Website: crate-barrel
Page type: stored-credit-cards
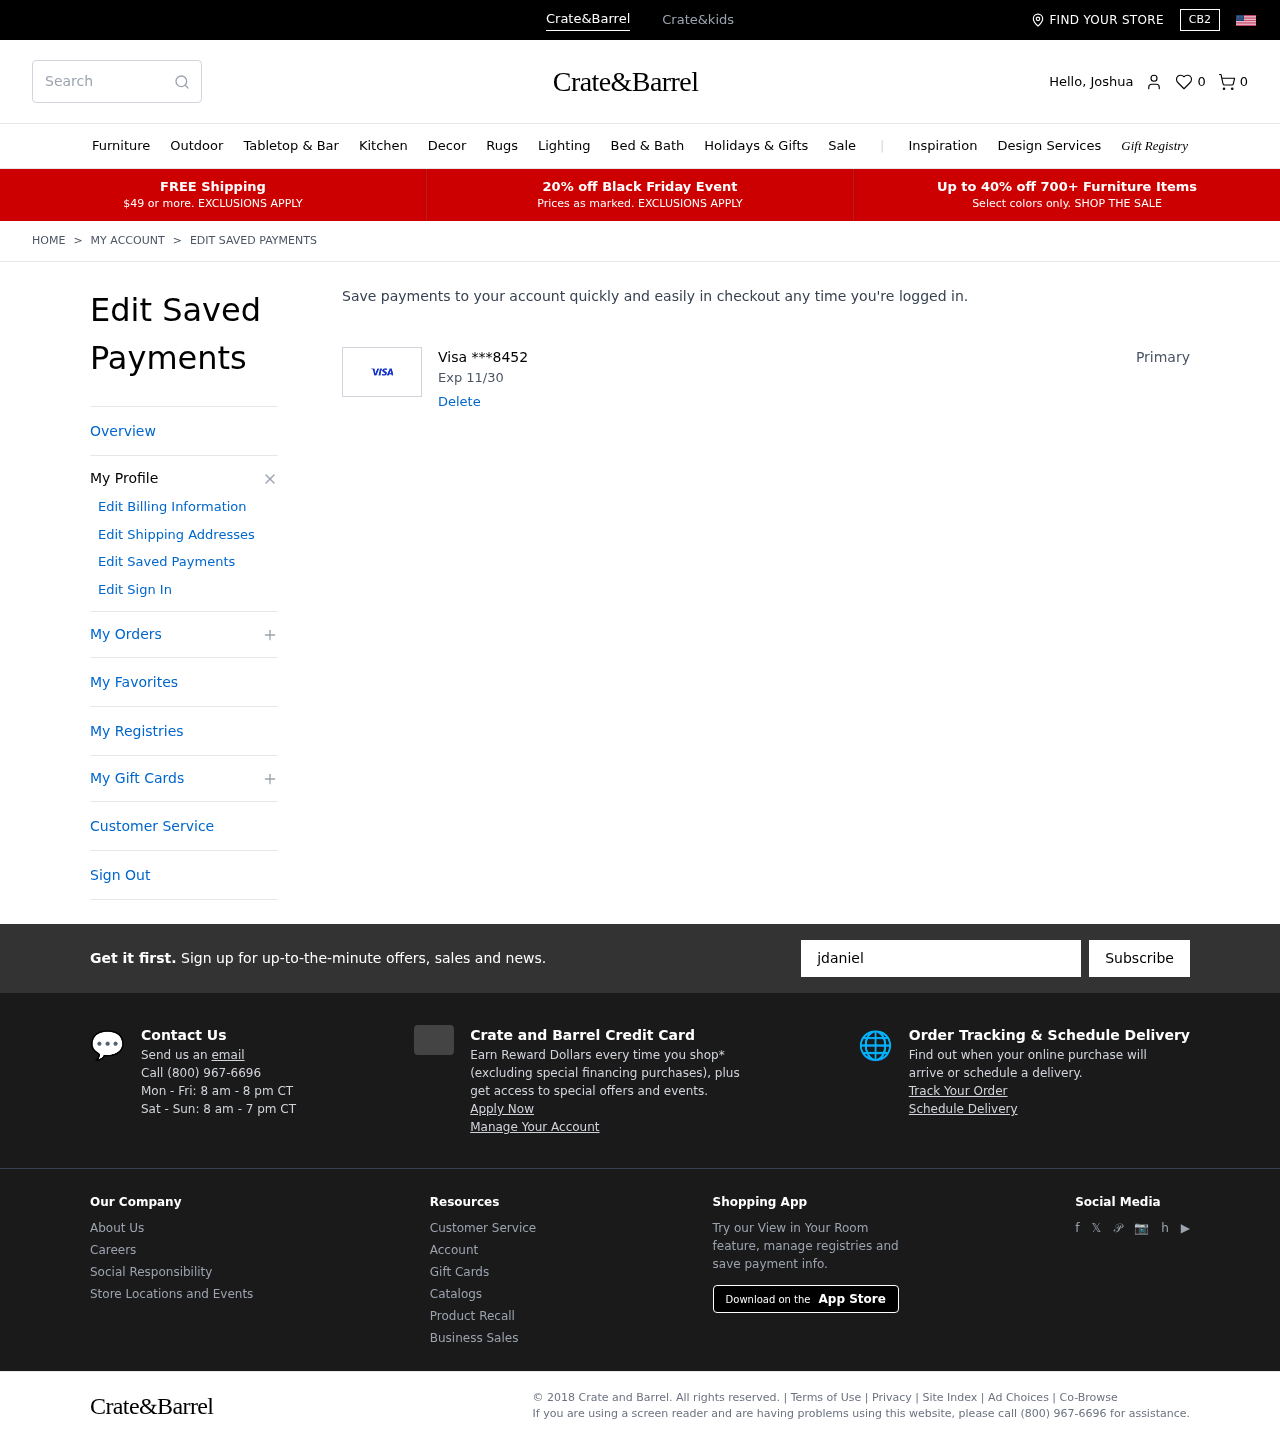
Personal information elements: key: PII_CARD_EXPIRY
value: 11/30
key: PII_CARD_LAST4
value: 8452
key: PII_CARD_TYPE
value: Visa
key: PII_FIRSTNAME
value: Joshua
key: PII_EMAIL
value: jdaniels@gmail.com
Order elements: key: ORDER_NUM_ITEMS
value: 0
Search elements: key: HEADER_SEARCH
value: Search
Other elements: key: FAVORITES_COUNT
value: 0